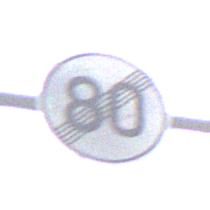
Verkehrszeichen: EndeGeschwindigkeit80
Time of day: MorningAfternoon
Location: Outdoor (Nature)
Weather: PartlyCloudy
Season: NotSpecified
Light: Natural